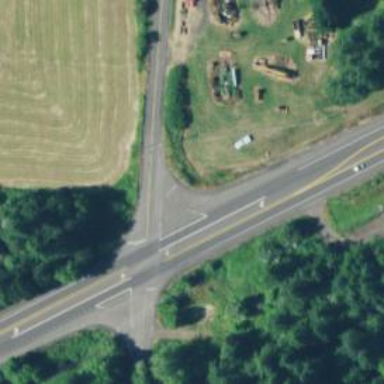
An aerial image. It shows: Tertiary road with asphalt surface. There is through turn in the forward direction.